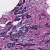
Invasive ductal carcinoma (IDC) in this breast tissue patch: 0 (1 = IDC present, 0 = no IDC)